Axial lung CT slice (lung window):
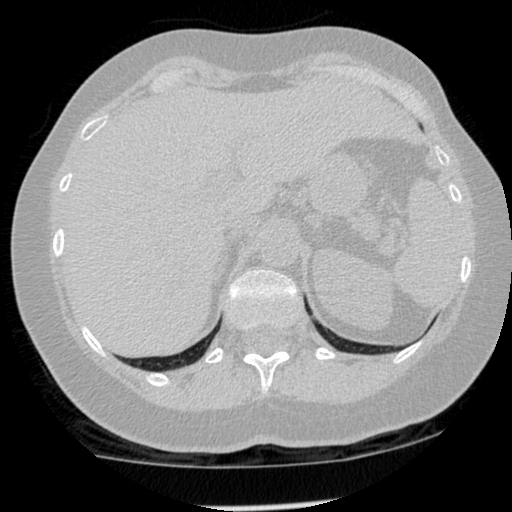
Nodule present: no